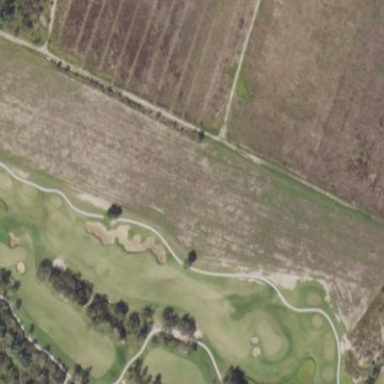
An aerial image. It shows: Rough area in golf course.